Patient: sex M, age 31
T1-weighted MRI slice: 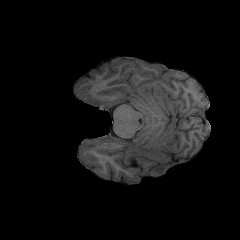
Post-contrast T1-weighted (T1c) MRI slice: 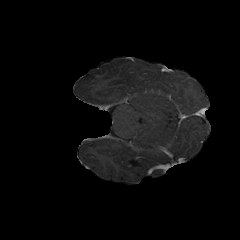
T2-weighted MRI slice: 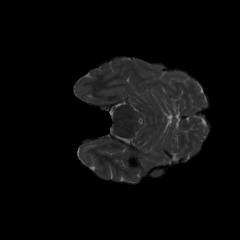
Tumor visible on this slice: no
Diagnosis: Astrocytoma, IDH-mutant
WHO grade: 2